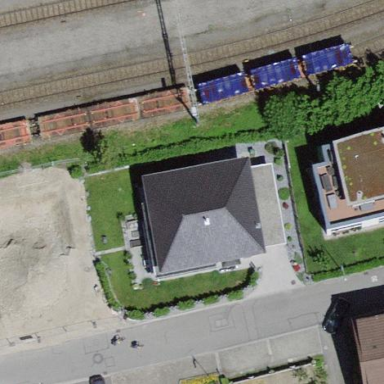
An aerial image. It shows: Building with hipped roof shape.